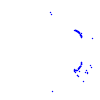
Particle: kaon